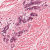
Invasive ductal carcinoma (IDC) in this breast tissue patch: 0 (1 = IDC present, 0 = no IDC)